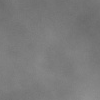
Atmospheric dust classification: dusty